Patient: sex F, age 27
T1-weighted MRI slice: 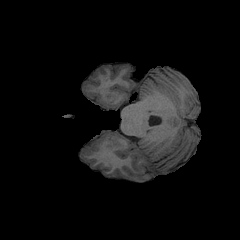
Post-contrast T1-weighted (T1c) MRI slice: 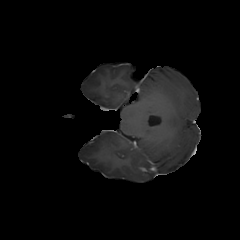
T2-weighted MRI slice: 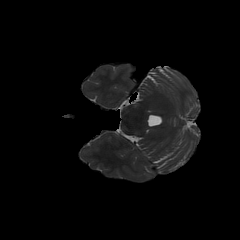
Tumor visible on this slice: no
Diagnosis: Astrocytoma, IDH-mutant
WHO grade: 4